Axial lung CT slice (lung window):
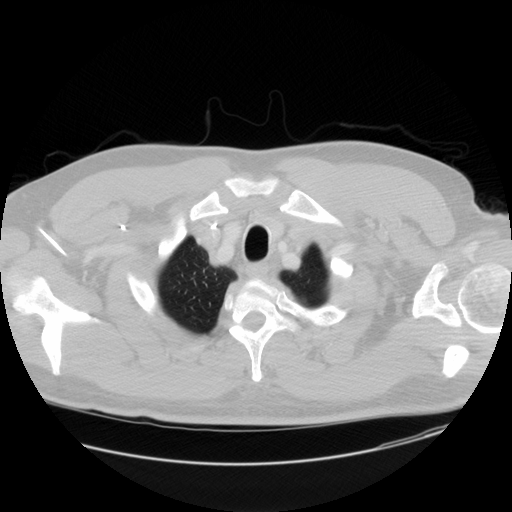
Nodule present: no